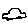
Label: car